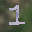
Label: 1